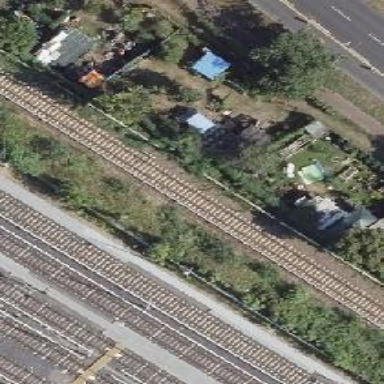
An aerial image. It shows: Railway signal.